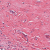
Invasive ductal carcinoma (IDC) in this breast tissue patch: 0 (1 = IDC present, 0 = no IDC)